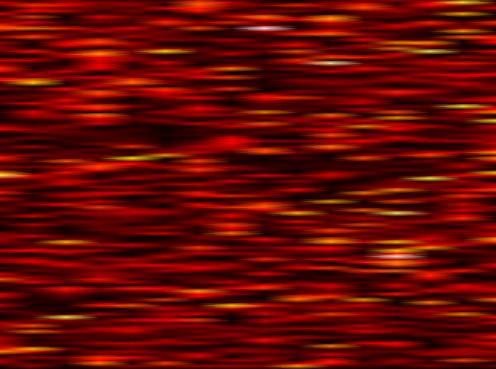
Label: FOFDM